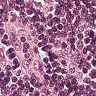
Metastatic tissue present: no